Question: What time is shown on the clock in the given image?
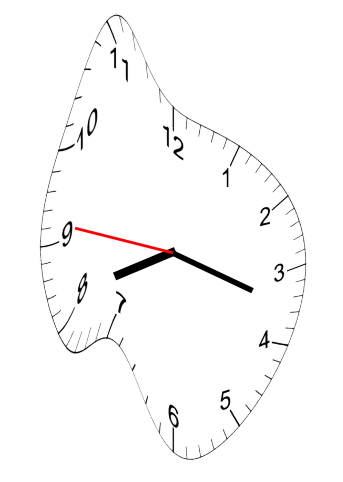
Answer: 08:17:46